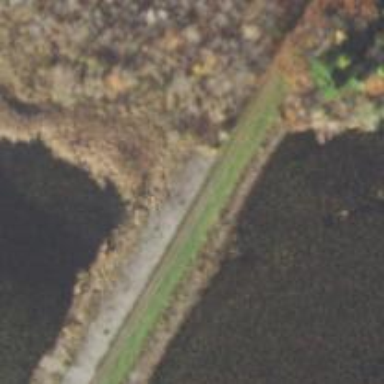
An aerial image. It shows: Track road with embankment.